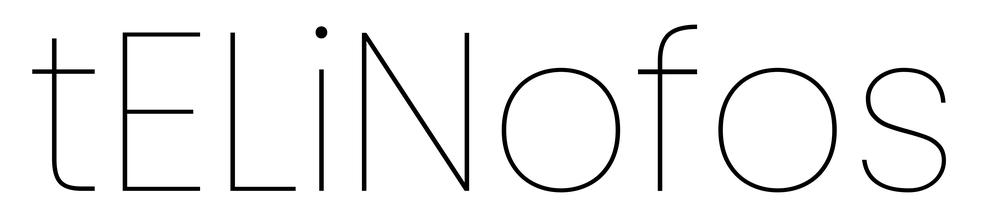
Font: Poppins-Thin